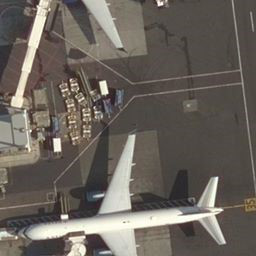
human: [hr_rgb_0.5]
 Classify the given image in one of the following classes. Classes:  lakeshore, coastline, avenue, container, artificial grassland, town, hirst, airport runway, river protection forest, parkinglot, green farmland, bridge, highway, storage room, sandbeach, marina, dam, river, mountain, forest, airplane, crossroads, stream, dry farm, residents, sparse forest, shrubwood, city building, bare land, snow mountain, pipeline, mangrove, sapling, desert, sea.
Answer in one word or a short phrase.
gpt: airplane